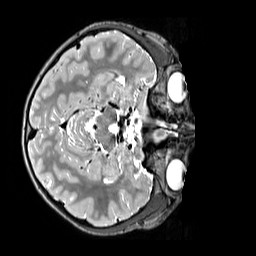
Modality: T2w
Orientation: axial
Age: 9
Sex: male
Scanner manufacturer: siemens
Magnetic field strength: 3 T
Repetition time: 3.2 s
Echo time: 0.408 s